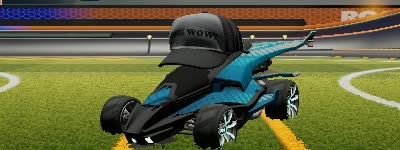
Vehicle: aftershock